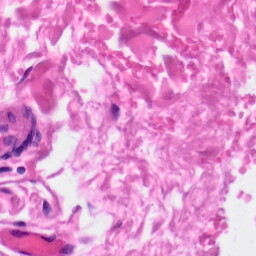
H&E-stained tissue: Skin